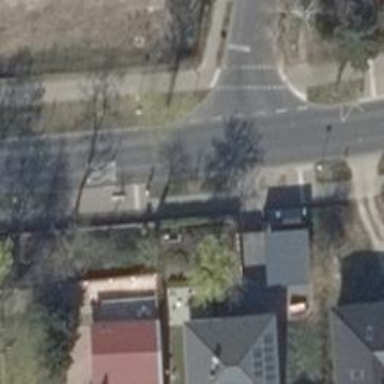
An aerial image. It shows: Secondary road with asphalt surface. There are separate sidewalks on both sides.